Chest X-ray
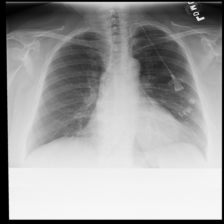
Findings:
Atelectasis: negative
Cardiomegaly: negative
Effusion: negative
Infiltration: negative
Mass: negative
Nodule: negative
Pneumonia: negative
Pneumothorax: negative
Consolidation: negative
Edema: negative
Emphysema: negative
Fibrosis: negative
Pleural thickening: negative
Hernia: negative